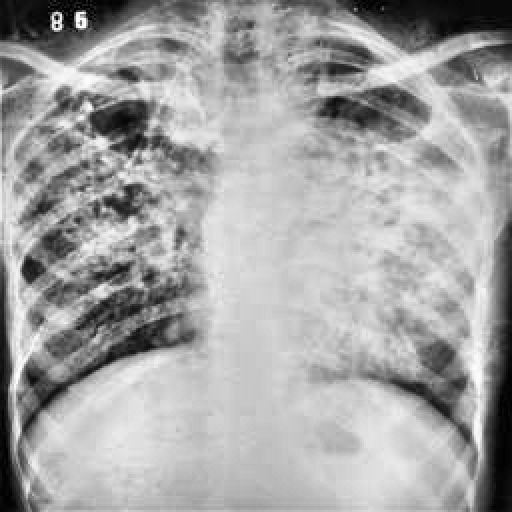
Finding: TUBERCULOSIS